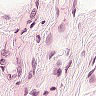
Metastatic tissue present: no